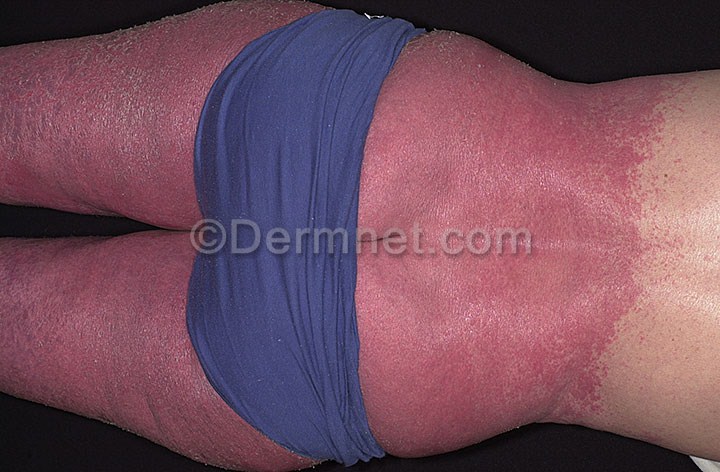
Disease: Psoriasis pictures Lichen Planus and related diseases